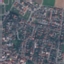
Land use / land cover: Residential